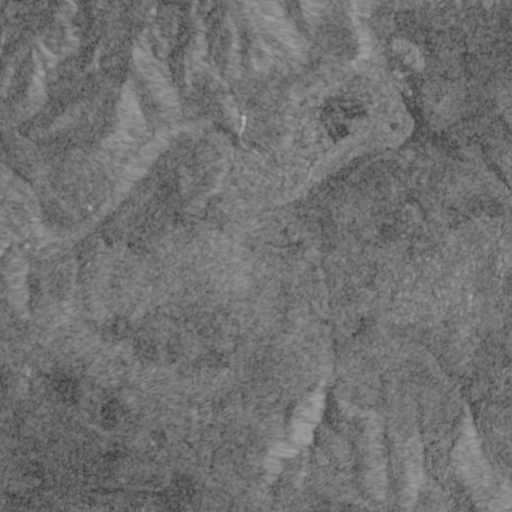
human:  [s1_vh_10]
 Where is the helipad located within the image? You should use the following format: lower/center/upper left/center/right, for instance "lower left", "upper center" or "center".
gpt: The helipad is located in the lower left of the image.
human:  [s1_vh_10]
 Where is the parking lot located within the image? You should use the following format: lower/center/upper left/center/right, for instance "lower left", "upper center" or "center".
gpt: The parking lot is located in the upper left of the image.
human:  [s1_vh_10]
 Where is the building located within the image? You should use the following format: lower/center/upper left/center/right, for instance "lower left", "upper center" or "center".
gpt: There is no building in the image.

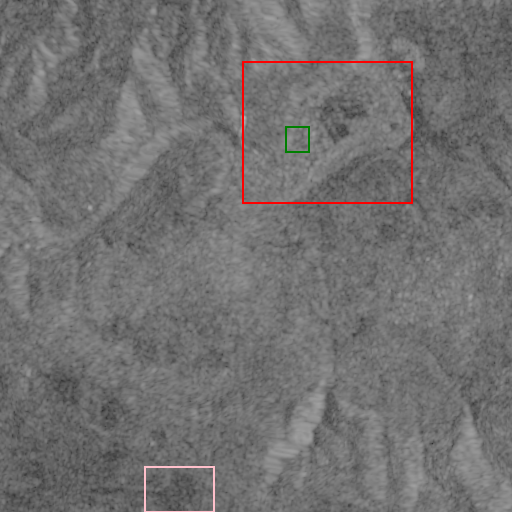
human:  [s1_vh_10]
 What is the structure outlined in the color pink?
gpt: The structure outlined in pink is a crop field.
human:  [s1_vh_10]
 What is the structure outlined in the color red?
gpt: The structure outlined in red is a park.
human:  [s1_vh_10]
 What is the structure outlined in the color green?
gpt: The structure outlined in green is a parking lot.
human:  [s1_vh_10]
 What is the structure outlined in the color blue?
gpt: There is no blue outline.